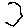
Label: hexagon